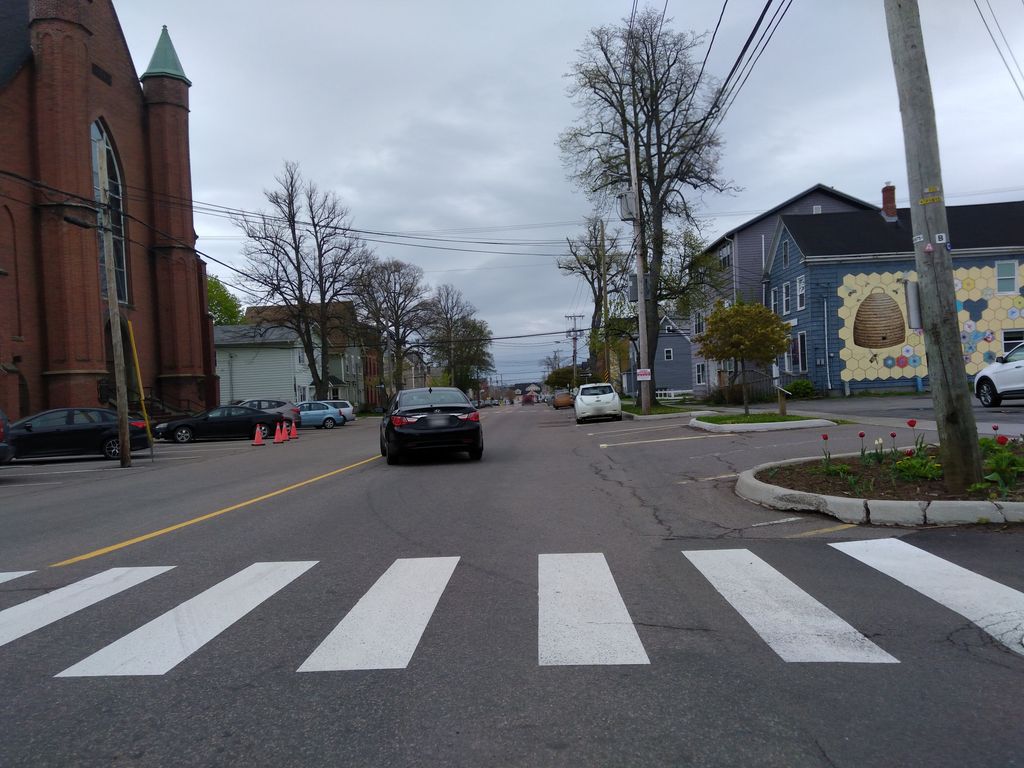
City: charlottetown